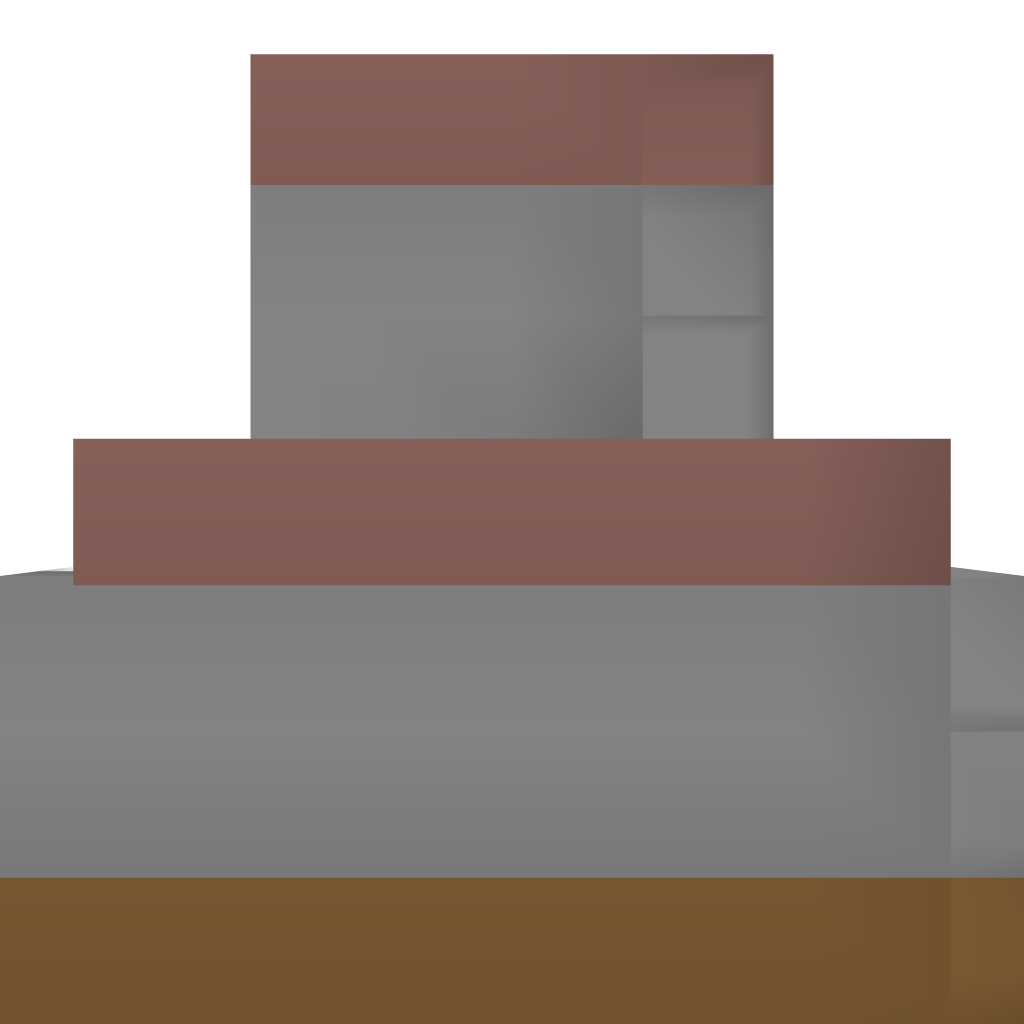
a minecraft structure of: Funky Furnaces bad low quality